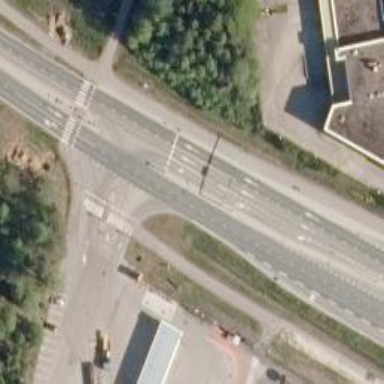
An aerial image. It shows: Secondary road with asphalt surface.